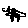
Label: car